Question: I have to make a folder from a servlet in the project's directory. To do that i make a call to the helper class that works to make a directory but it is unable to make one. Even if i invoke 'mkdir' from within the servlet then also directory is not made. What is the reason ? How can i do so ?

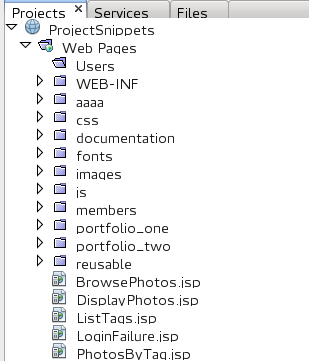
Answer: Try like this
'''
new File(request.getRealPath("users") + "/me@this.com").mkdir();
'''
Never you should rely to modify in deployed web application.
Refer this <URL>